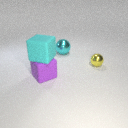
large cyan metal sphere behind large purple rubber cube